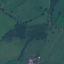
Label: Pasture